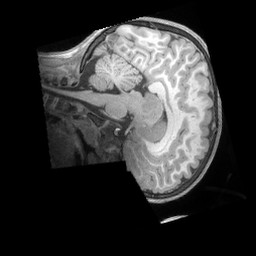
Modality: T1w
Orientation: sagittal
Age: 5
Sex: male
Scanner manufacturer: siemens
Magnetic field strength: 3 T
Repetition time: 2.53 s
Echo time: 0.00164 s